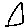
Label: triangle